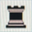
Piece: bR